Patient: sex F, age 41
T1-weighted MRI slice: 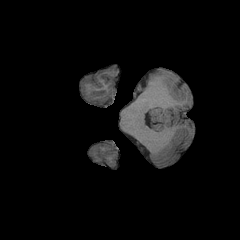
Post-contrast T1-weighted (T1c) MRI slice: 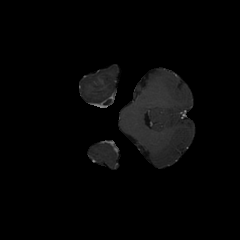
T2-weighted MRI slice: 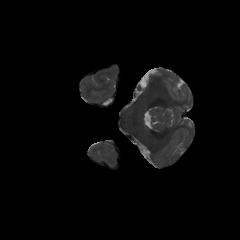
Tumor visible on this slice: no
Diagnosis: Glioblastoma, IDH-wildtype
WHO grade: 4